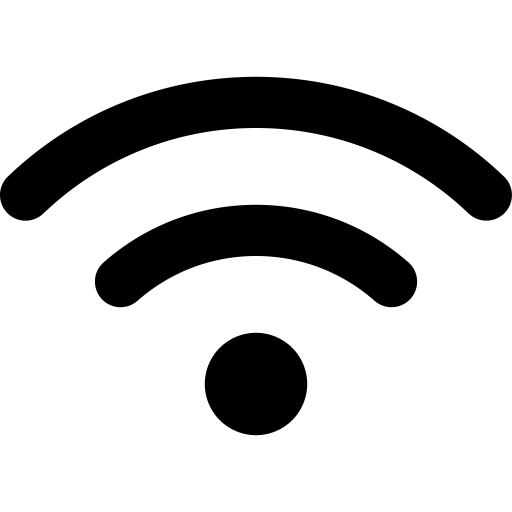
Tags: icon, FontAwesome, fa-icon, solid, wifi